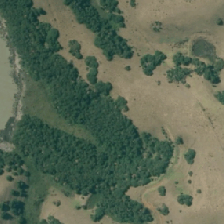
Land cover: grose_broom